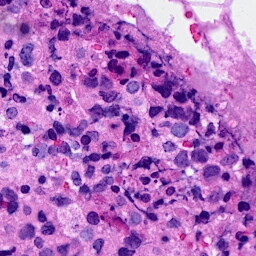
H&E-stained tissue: Breast